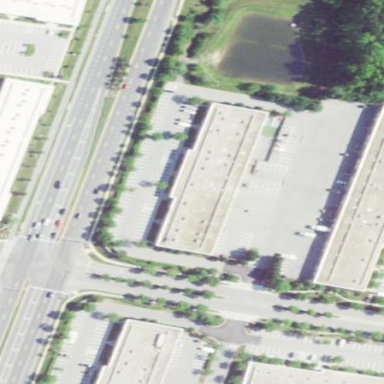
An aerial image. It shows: Office building.